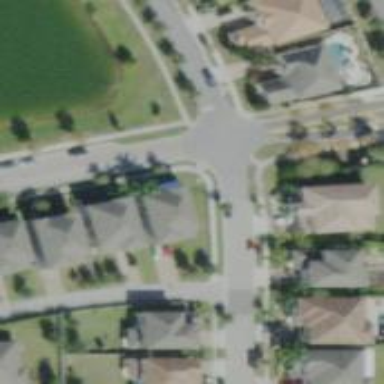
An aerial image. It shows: Unmarked road crossing.